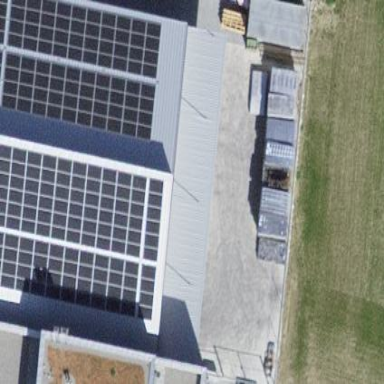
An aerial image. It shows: Solar power generator.